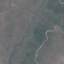
Label: HerbaceousVegetation